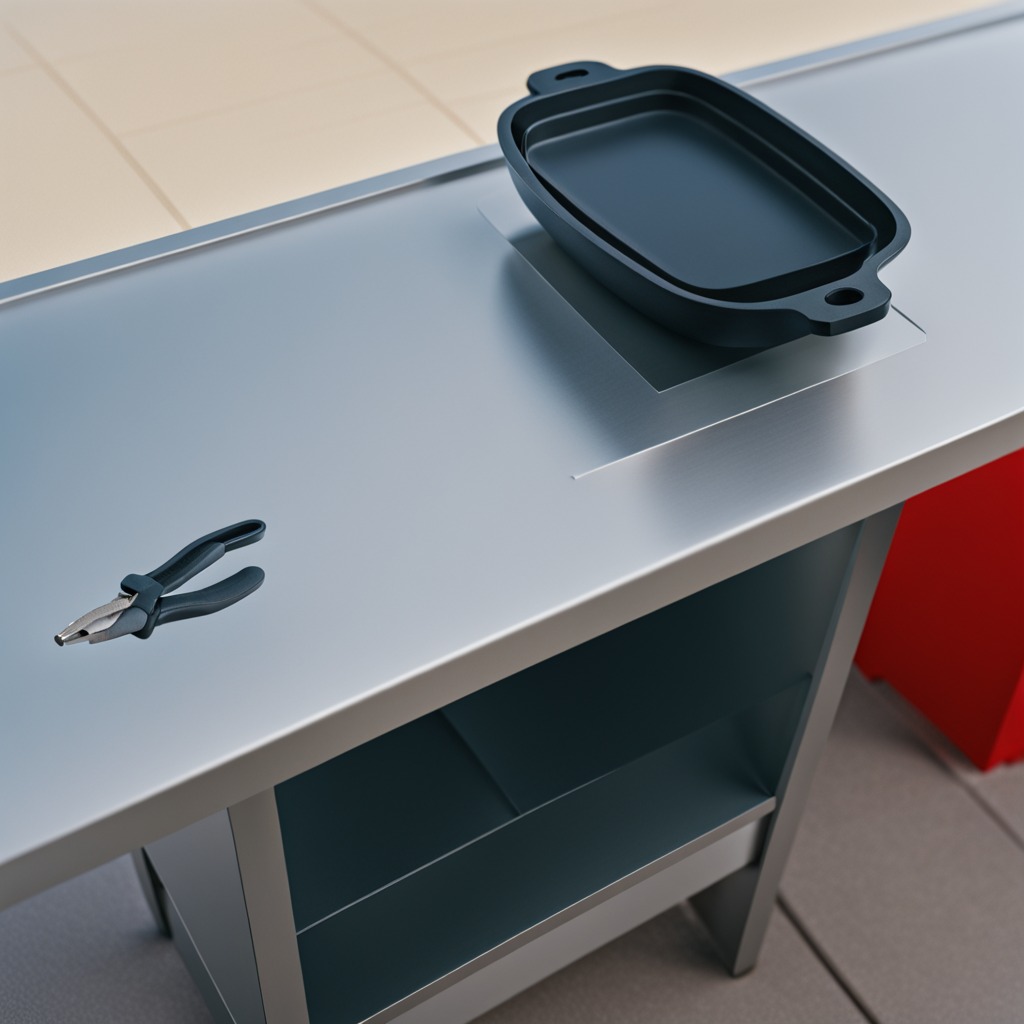
A plier is lying on the textured surface of the clean utility table.